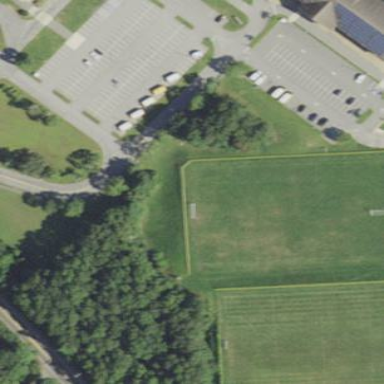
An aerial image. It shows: Soccer pitch for leisureland activities.